Interaction volume radius: 10 \u00c5
Interaction volume height: 15 \u00c5
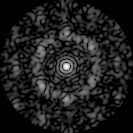
Disorder parameter: 0.6939